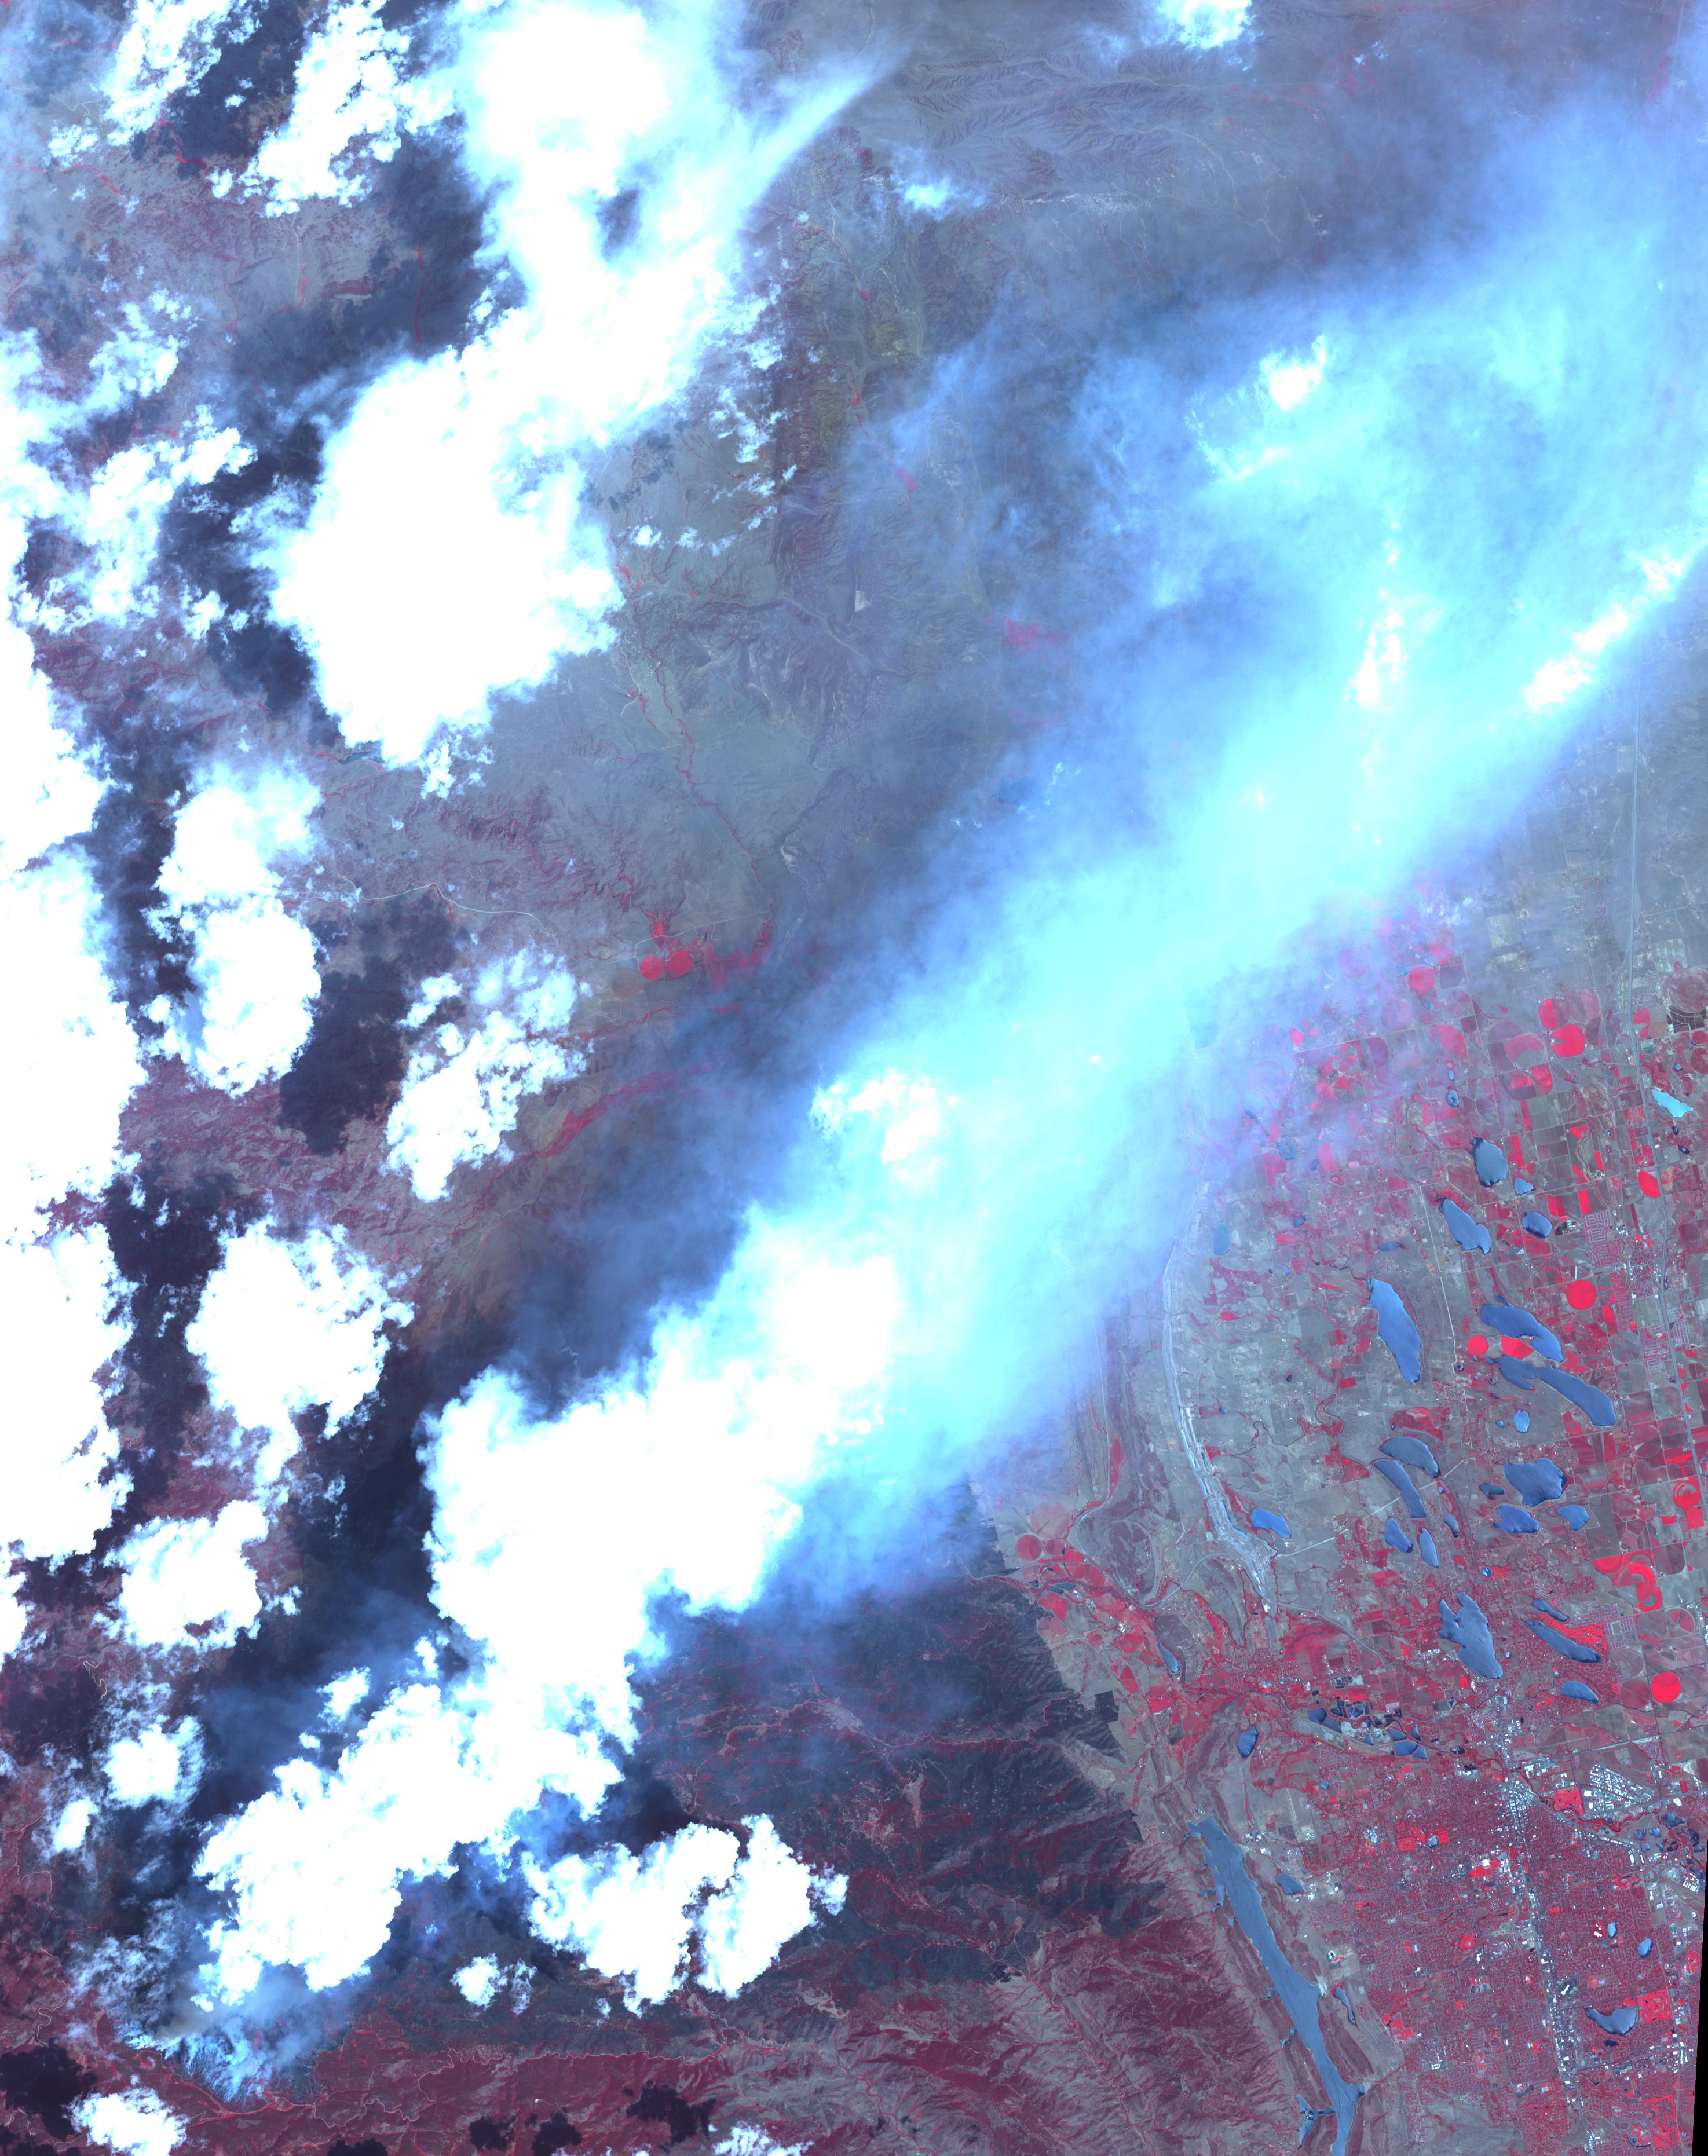
NASA Spacecraft Images Colorado Most Destructive Wildfire to Date Earth, Terra